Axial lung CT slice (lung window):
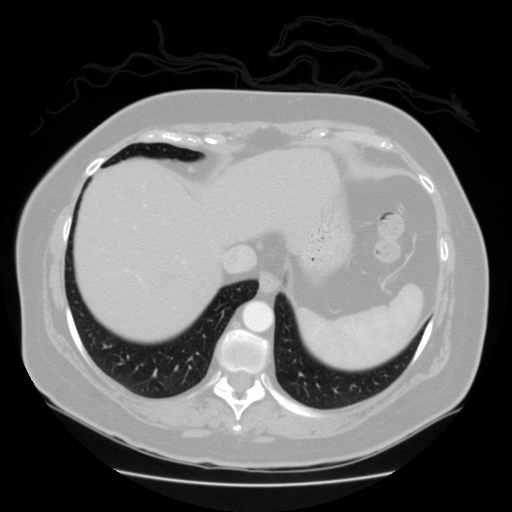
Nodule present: no